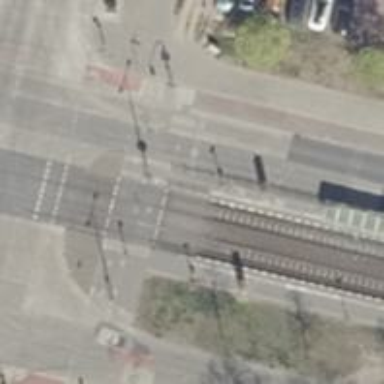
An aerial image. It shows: Tram railway line with electrified contact line.